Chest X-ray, PA view. Patient: 53 years old, sex F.
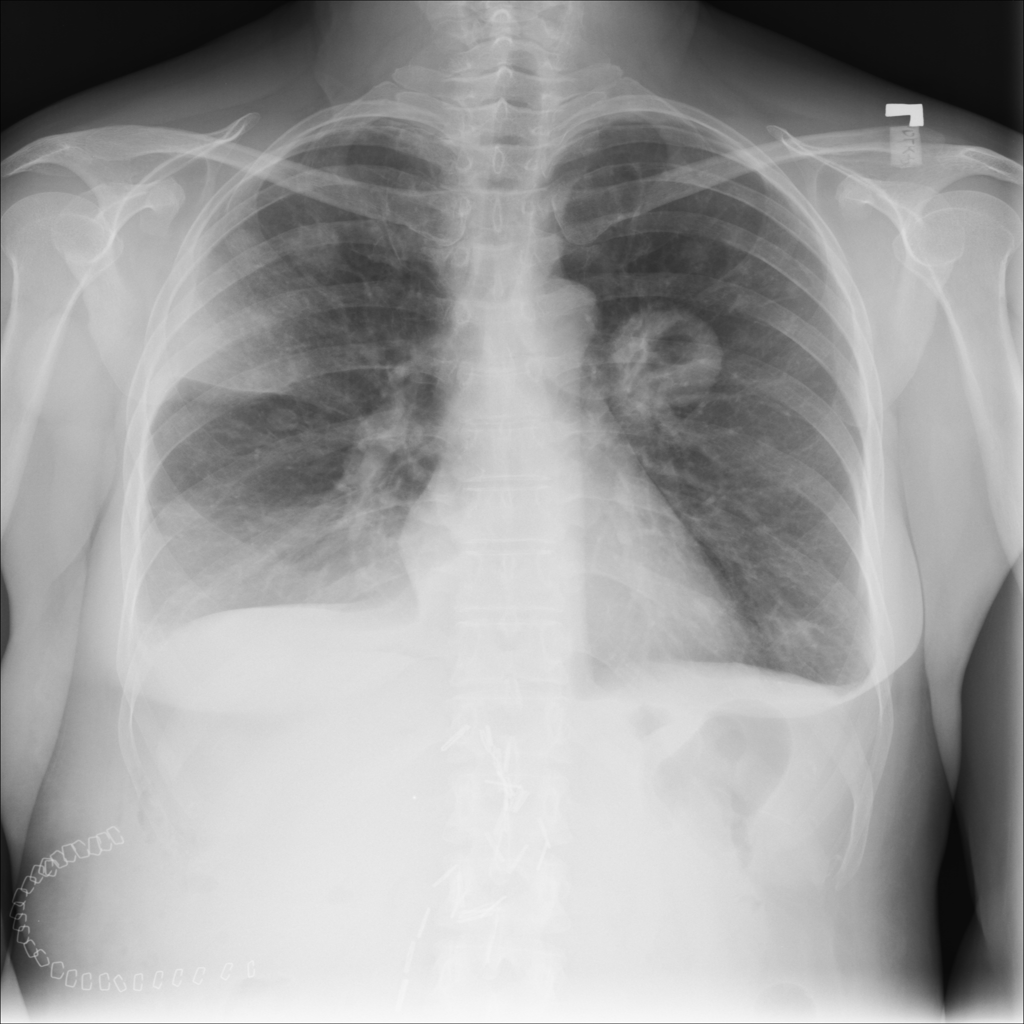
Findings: Effusion, Infiltration, Nodule